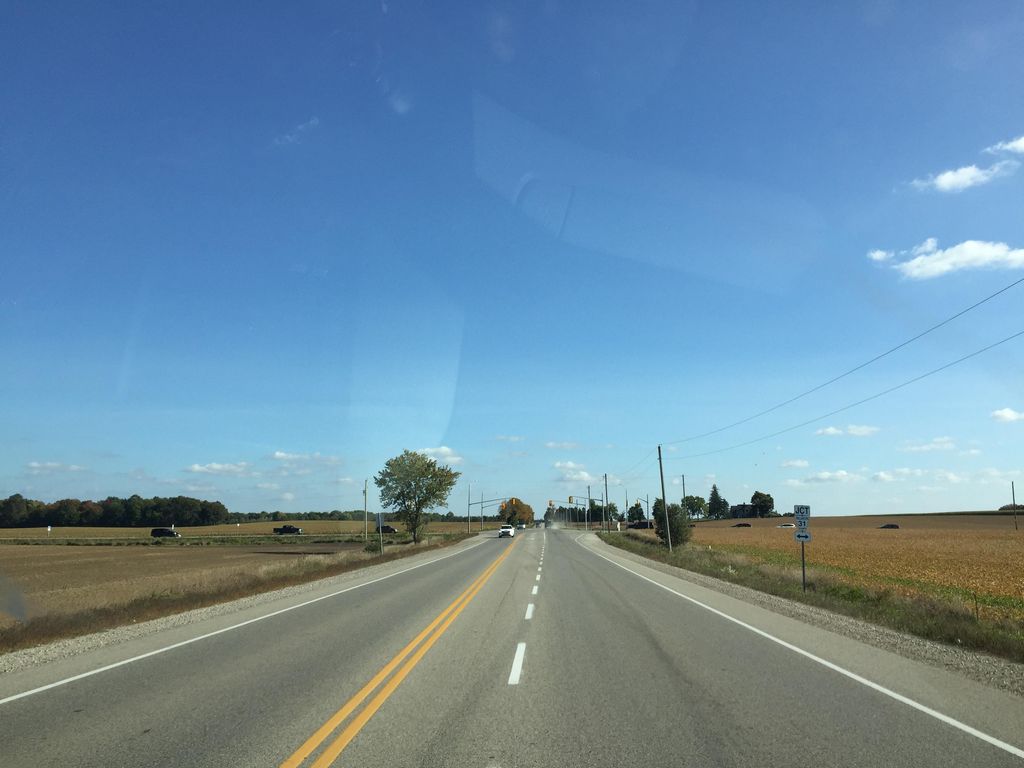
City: kitchener-waterloo